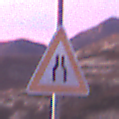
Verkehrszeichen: VerengteFahrbahn
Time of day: Dawn
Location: Outdoor (Nature)
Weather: PartlyCloudy
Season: NotSpecified
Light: Natural